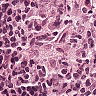
Metastatic tissue present: no